Question: I have been make Live Template in IntelliJ which name is 'syso [ System.out.println($END$); ]'
But i want to make like 'sout' or 'par'. didn't find anything information.

How can i do this??
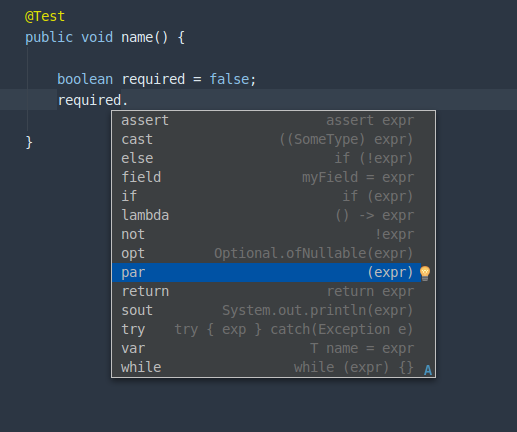
Answer: I did not find the release number bringing this feature, but as of '2019.2.1' you can now edit and create custom 'Postfix Completion' really easily in 'File | Settings | Editor | General | Postfix Completion'.
> to my knowledge, you cannot edit some built-in postfix templates (: '!').
<URL>